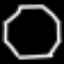
Label: octagon